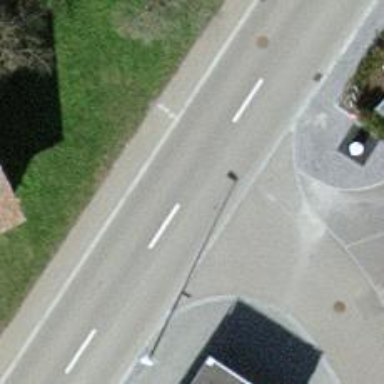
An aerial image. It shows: Tertiary road with sidewalk on the left.